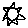
Label: sun